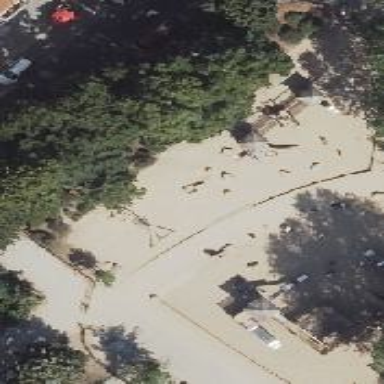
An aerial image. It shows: Playground featuring basket swing.